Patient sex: M
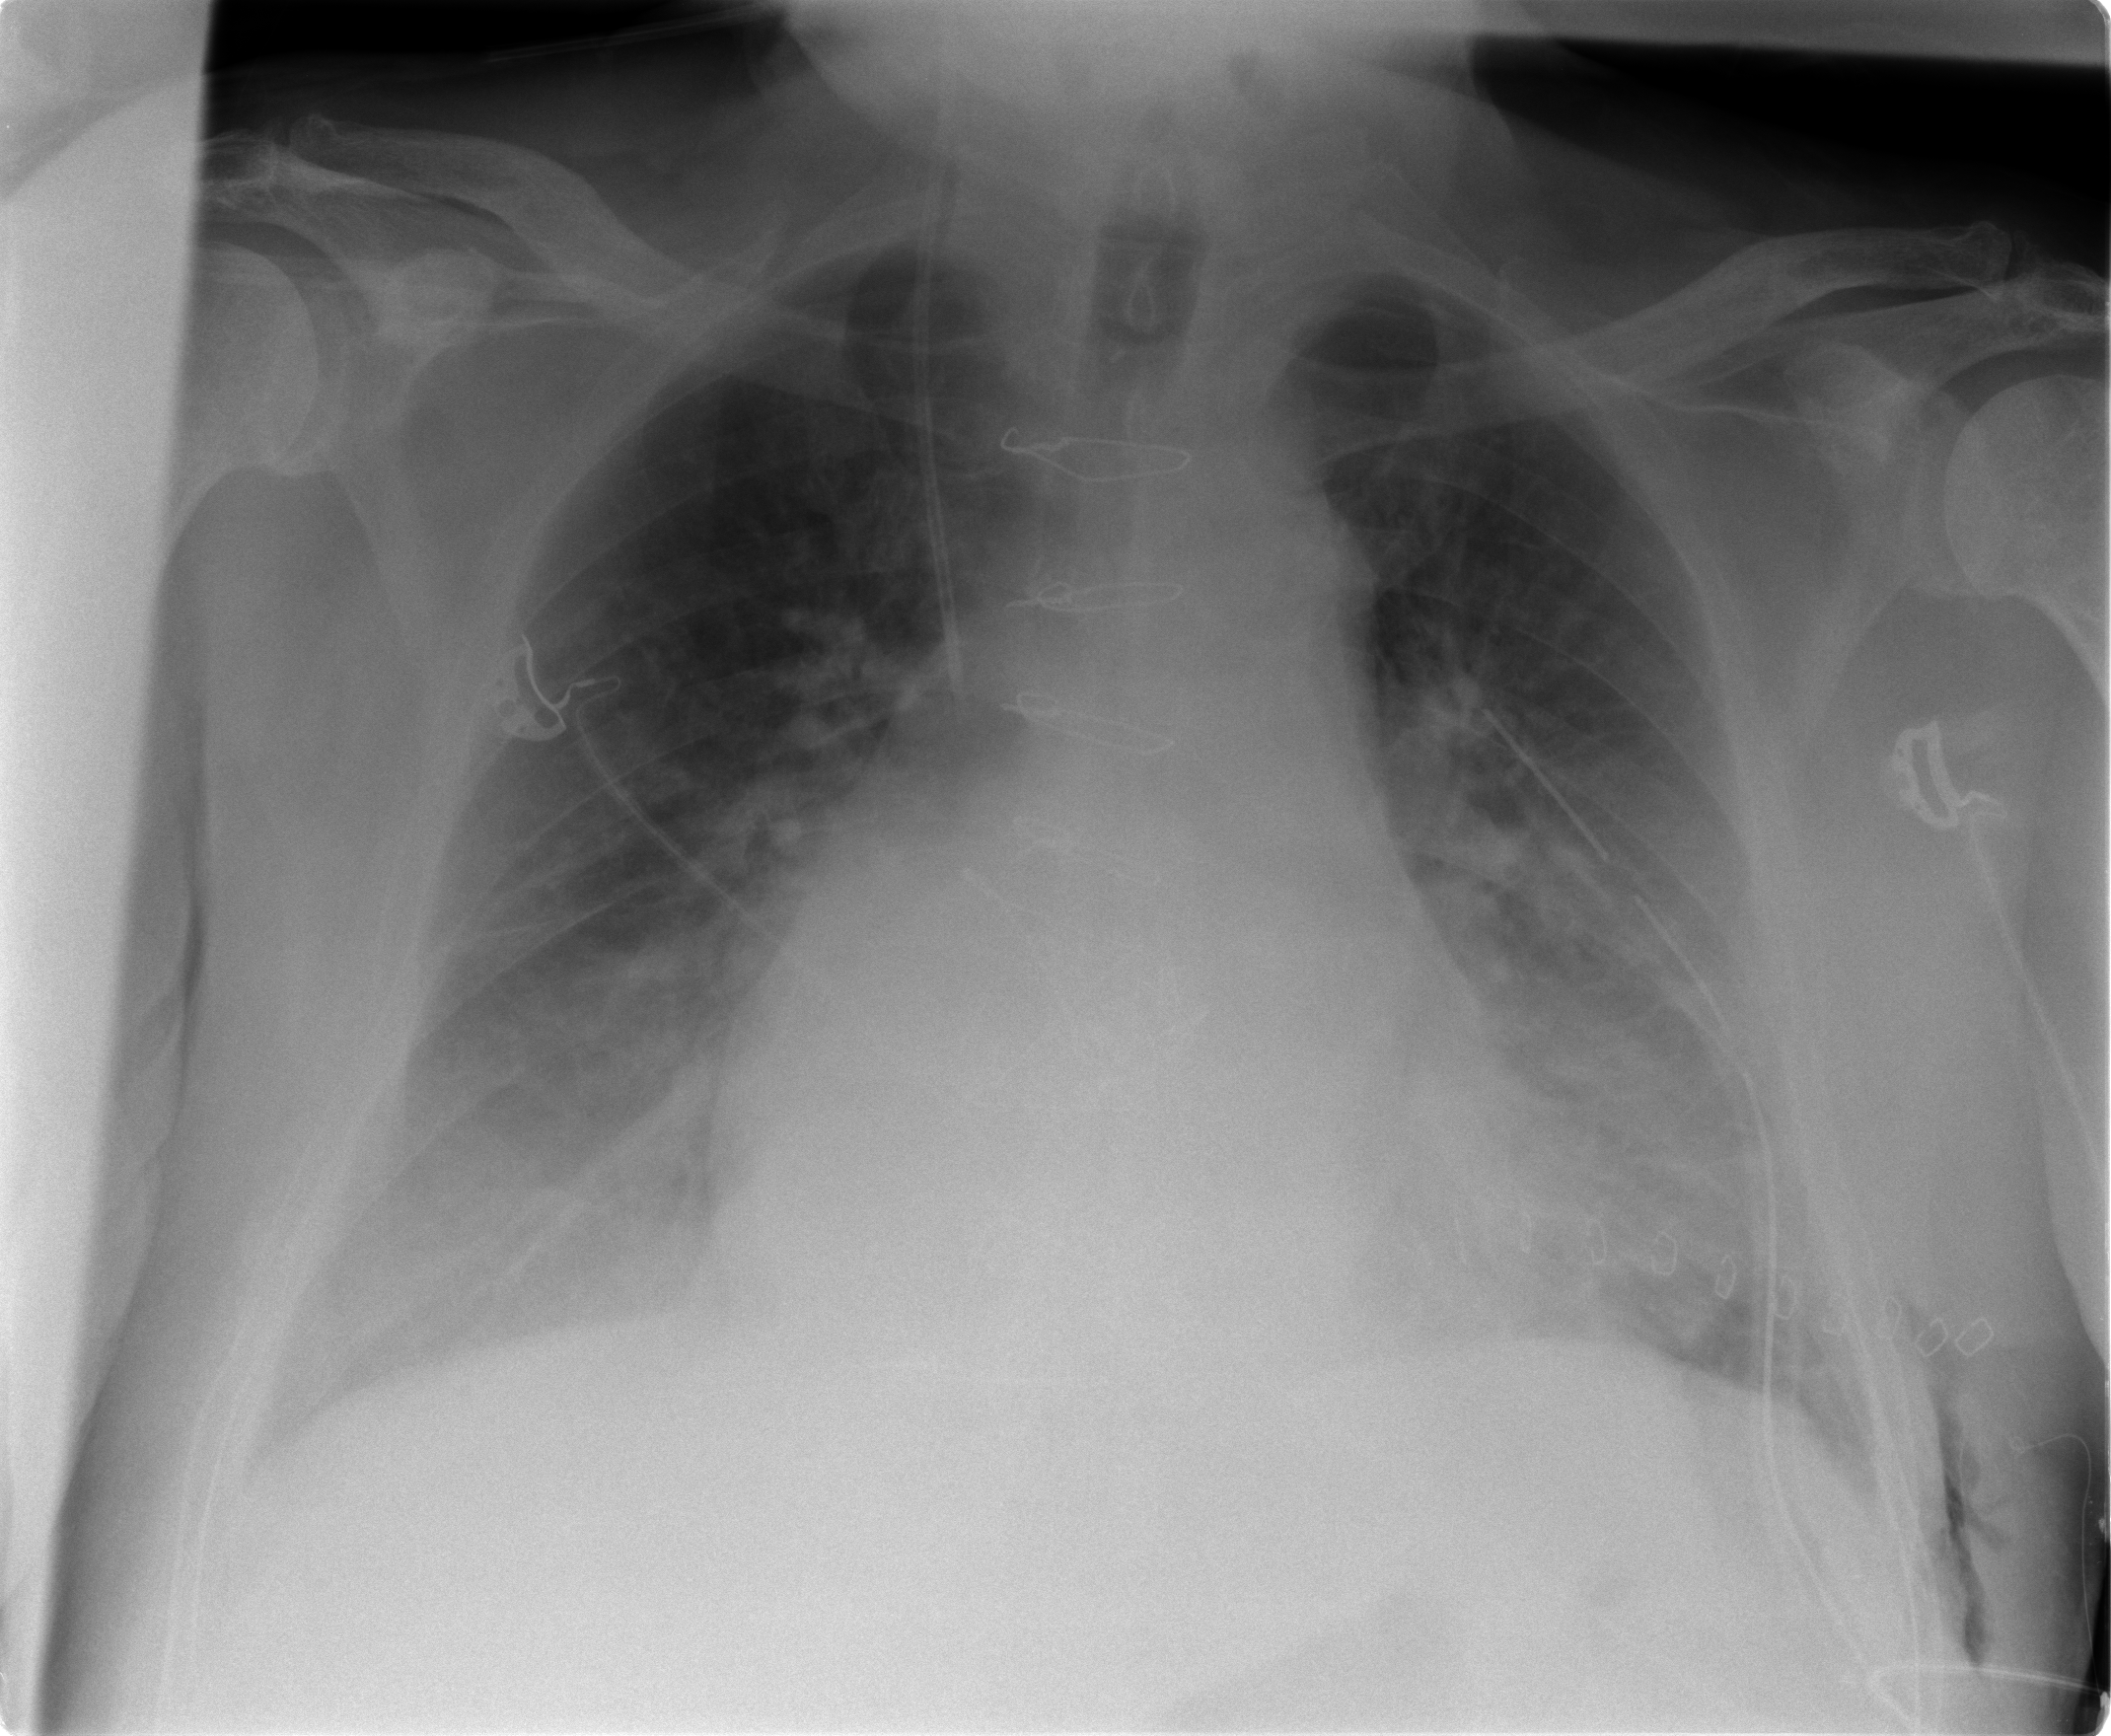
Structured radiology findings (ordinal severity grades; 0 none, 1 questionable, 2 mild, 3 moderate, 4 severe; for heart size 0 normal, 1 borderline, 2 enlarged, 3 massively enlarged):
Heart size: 2
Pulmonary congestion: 2
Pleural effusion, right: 1
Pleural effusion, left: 0
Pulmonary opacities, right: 1
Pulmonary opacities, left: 3
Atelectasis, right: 2
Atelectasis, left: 2